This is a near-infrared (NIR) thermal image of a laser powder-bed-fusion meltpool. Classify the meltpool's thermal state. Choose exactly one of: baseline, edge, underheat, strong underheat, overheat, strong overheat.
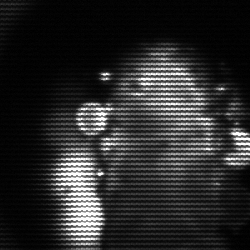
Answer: strong underheat